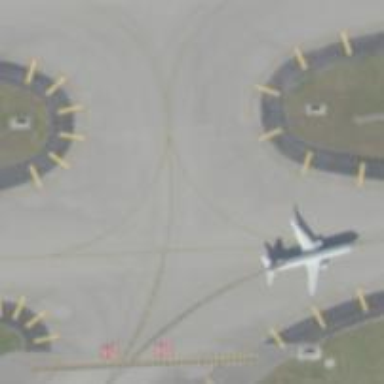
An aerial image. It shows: Image of taxiway at airport.